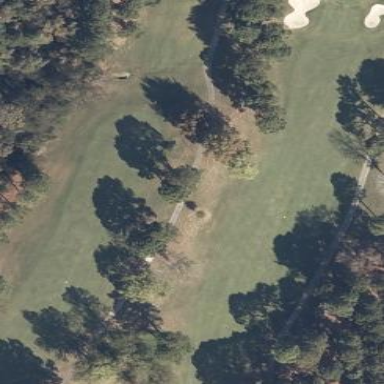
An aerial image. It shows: Golf fairway surrounded by grass.